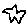
Label: star